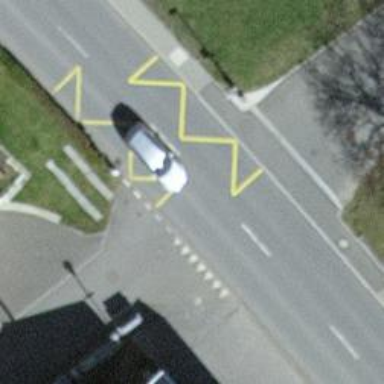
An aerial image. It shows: Public transport stop position.